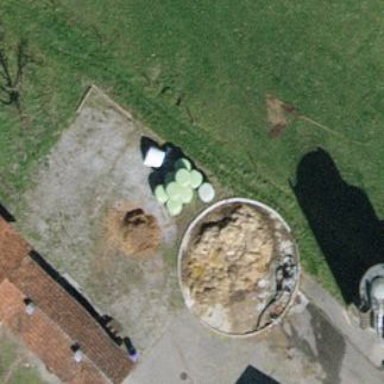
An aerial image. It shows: Silo building with storage tank.